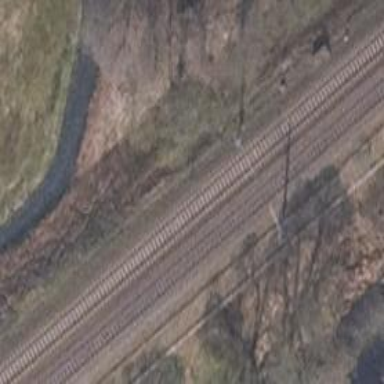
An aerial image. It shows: Railway signal.